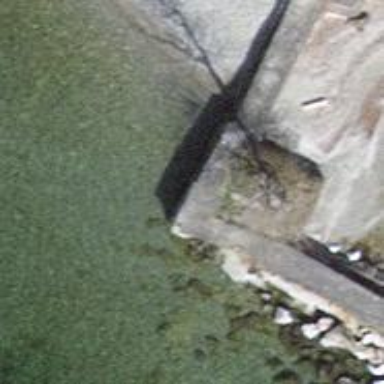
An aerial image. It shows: Man-made pier.